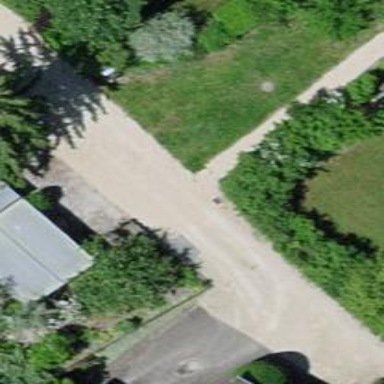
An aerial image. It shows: Unpaved residential road.